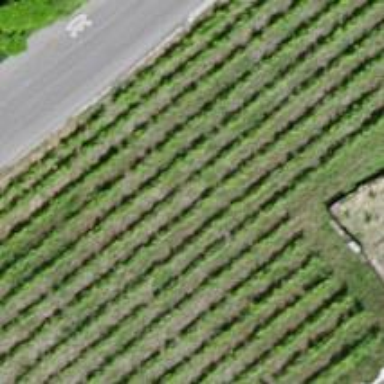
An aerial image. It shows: Beautiful vineyard in the countryside.